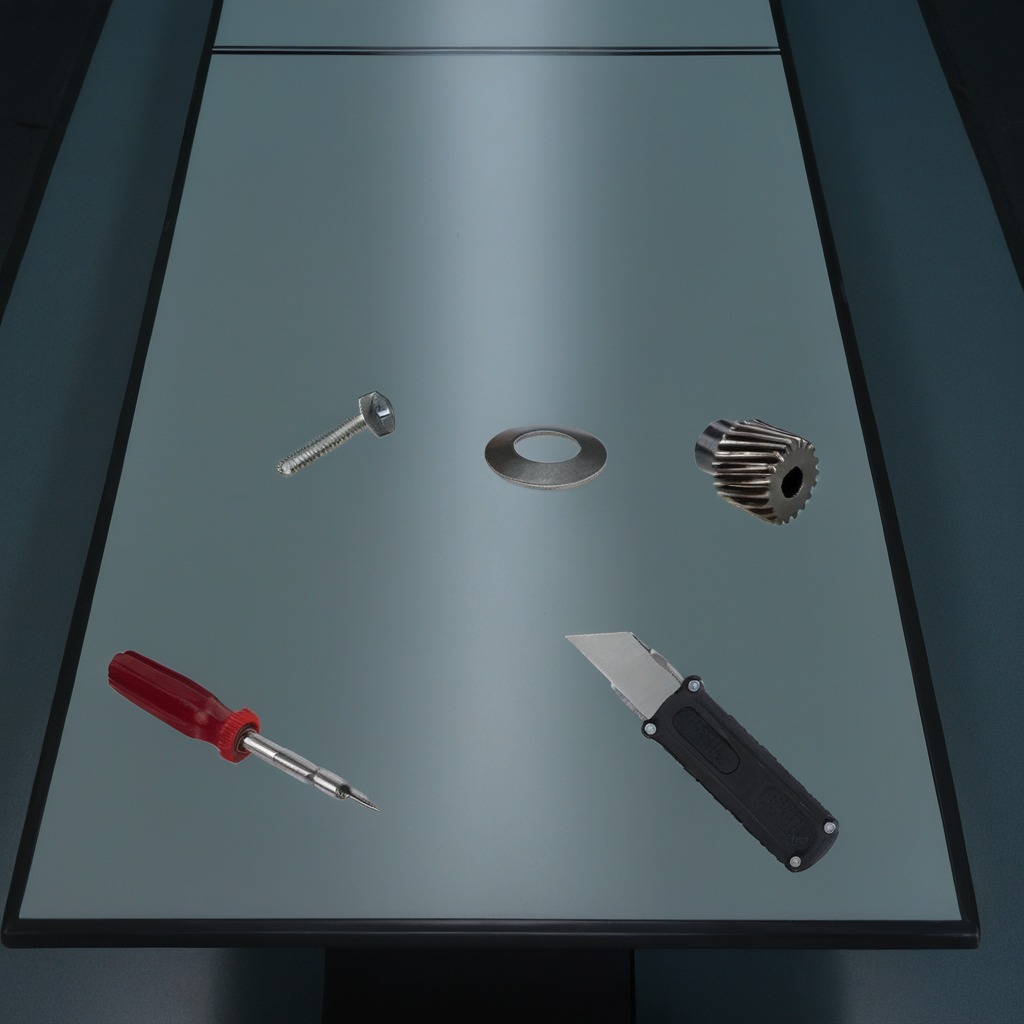
A steel gear with teeth, a utility knife, a flat metal washer, a metal machine screw, and a screwdriver are lying on the clean empty table in a railway signal maintenance room.